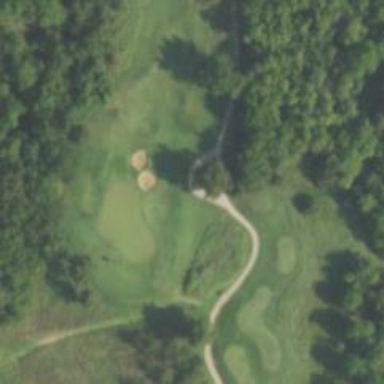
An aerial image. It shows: Path for both road and golf.